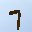
Label: 7